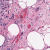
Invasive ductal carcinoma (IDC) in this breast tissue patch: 1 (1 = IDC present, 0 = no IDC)